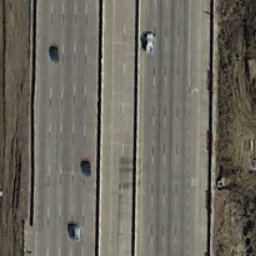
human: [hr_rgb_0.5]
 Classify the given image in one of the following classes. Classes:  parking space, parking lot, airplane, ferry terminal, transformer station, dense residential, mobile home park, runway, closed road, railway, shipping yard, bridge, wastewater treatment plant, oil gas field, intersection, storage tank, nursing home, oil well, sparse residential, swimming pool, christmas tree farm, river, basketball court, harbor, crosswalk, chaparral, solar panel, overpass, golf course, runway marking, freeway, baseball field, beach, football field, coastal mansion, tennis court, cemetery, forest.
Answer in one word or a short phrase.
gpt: freeway